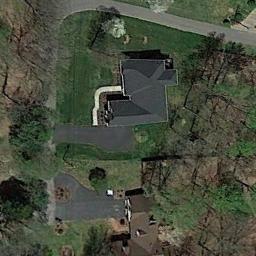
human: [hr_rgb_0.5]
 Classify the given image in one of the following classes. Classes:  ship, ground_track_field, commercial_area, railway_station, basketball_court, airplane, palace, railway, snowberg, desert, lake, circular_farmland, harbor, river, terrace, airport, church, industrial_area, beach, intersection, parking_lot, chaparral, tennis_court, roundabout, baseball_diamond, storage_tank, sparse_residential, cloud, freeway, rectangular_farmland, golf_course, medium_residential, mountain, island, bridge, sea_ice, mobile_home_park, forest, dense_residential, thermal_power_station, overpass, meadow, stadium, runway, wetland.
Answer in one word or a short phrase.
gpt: sparse_residential